Question: I have many small 2D arrays (e.g. M x 32 x 40) and fewer larger 2D arrays (e.g. N x 200 x 300).
I would like to 'put' the smaller matrices at indices n,i,j in the larger arrays (upper left index of the array at batch index n). These small arrays could overlap and should be aggregated by functions that are associative and commutative say plus, multiply, etc.
I figure this is a pretty basic scenario that many people should have come across, right? Is there a cuda implementation that supports this in an efficient way?
Typical values M = 10^6, N = 10^4

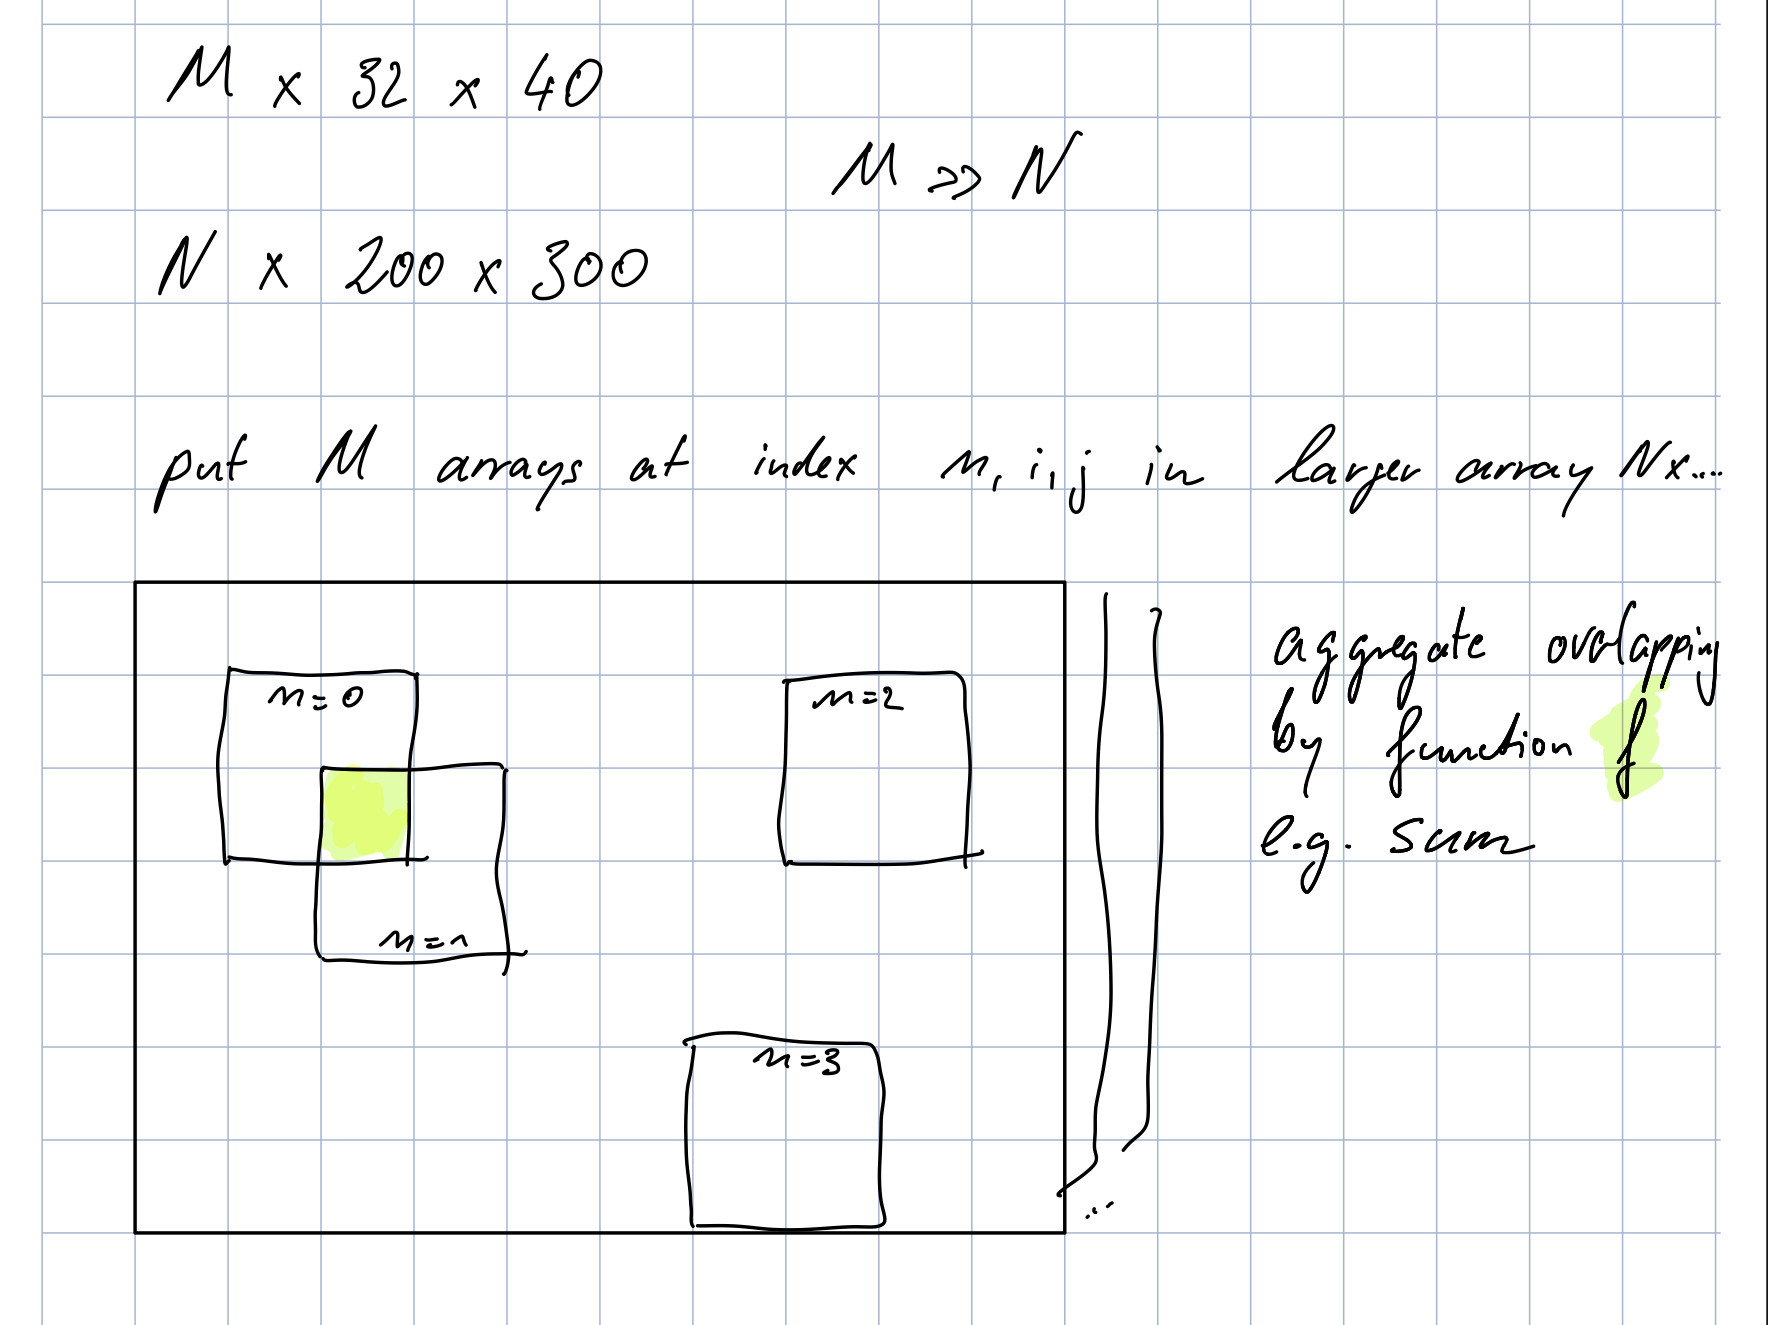
Answer: This is a reduction operation.
In addition to what is expressed in the comments, I'll make the assumption that the distribution of the 'M' matrices in terms of which of the 'N' matrices they belong to, is relatively uniform, i.e. evenly distributed. This means for the dimensions given, that there will be approximately 100 of the 'M' matrices that intended to update 'N' matrix 0, 100 for 'N' matrix 1, and so on. Furthermore, if we inspect the 'n' array, we would observe a uniformly random pattern of indices (i.e. no clumping or grouping).
Given that, in what may be a first for me, I'll suggest a lock/critical section algorithm, using the plumbing from <URL>. Each threadblock will take one of the 'M' arrays, and attempt to acquire a lock so that it can update the appropriate 'N' array. When finished, release the lock.
I considered other approaches as well, some of which are evident in the code. In any event, for the stated conditions, the lock based approach had a kernel runtime of about 40ms on my V100 GPU, which was the best I observed.
I would also note that the stated dimensions result in a data working set of ~8GB. Not that that is a problem, just be aware if running this code as-is on your laptop GPU.
Here's an example:
'''
$ cat t34.cu
#include <iostream>
#include <cstdlib>
const int N = 10000;
const int M = <PHONE>;
const int Mx = 32;
const int My = 40;
const int Nx = 200;
const int Ny = 300;
const int nTPB = 256;
template <typename T>
__host__ __device__
T reduction_op(T &a, const T &b){ return a+b;}
template <typename T>
__global__ void k(const T * __restrict__ M, T * __restrict__ N, const int * __restrict__ n, const int * __restrict__ i, const int * __restrict__ j, const int num_M){
for (int ii = 0; ii < num_M; ii++){
if (n[ii] == blockIdx.x) {
for (int jj = threadIdx.x; jj < Mx*My; jj += blockDim.x){
int y = jj/Mx;
int x = jj - (y*Mx);
N[blockIdx.x*Nx*Ny + i[ii] + (j[ii]+y)*Nx + x] = reduction_op(
N[blockIdx.x*Nx*Ny + i[ii] + (j[ii]+y)*Nx + x], M[ii*Mx*My + y*Mx + x]);}
}
__syncthreads();}
}
// assumes Ny is whole-number divisible by sl
template <typename T>
__global__ void ki(const T * __restrict__ M, T * __restrict__ N, const int * __restrict__ n, const int * __restrict__ i, const int * __restrict__ j, const int num_M, const int sl){
extern __shared__ T s[];
for (int c = 0; c < Ny; c+=sl){ // process per chunk of N array
// load shared
for (int t = threadIdx.x; t < sl*Nx; t += blockDim.x) s[t] = N[blockIdx.x*Nx*Ny + c*Nx + t];
__syncthreads();
// process chunk stack
for (int ii = 0; ii < num_M; ii++){ // iterate through "stack"
if ((n[ii] == blockIdx.x) && (j[ii] < (c+sl)) && ((j[ii]+My) > c)) {
for (int jj = threadIdx.x; jj < sl*Mx; jj += blockDim.x){
int y = jj/Mx;
int x = jj - (y*Mx);
//y += c;
if ((y+c >= j[ii]) && (y+c < (j[ii]+My)))
s[y*Nx+x+i[ii]] = reduction_op(s[y*Nx+x+i[ii]], M[ii*Mx*My + (y+c-j[ii])*Mx + x]);}
}
__syncthreads();}
// save shared
for (int t = threadIdx.x; t < sl*Nx; t += blockDim.x) N[blockIdx.x*Nx*Ny + c*Nx + t] = s[t];
}
}
template <typename T>
__global__ void ka(const T * __restrict__ M, T * __restrict__ N, const int * __restrict__ n, const int * __restrict__ i, const int * __restrict__ j, const int num_M){
int x = threadIdx.x;
for (int y = threadIdx.y; y < My; y += blockDim.y)
atomicAdd(N+n[blockIdx.x]*Nx*Ny+(j[blockIdx.x]+y)*Nx+i[blockIdx.x]+x, M[blockIdx.x*Mx*My+y*Mx+x]);
}
__device__ void acquire_semaphore(volatile int *lock){
while (atomicCAS((int *)lock, 0, 1) != 0);
}
__device__ void release_semaphore(volatile int *lock){
*lock = 0;
__threadfence();
}
template <typename T>
__global__ void kl(const T * __restrict__ M, T * __restrict__ N, const int * __restrict__ n, const int * __restrict__ i, const int * __restrict__ j, const int num_M, int * __restrict__ locks){
if ((threadIdx.x == 0) && (threadIdx.y == 0))
acquire_semaphore(locks+n[blockIdx.x]);
__syncthreads();
//begin critical section
int x = threadIdx.x;
for (int y = threadIdx.y; y < My; y += blockDim.y){
N[n[blockIdx.x]*Nx*Ny + i[blockIdx.x] + (j[blockIdx.x]+y)*Nx + x] = reduction_op(
N[n[blockIdx.x]*Nx*Ny + i[blockIdx.x] + (j[blockIdx.x]+y)*Nx + x], M[blockIdx.x*Mx*My + y*Mx + x]);}
// end critical section
__threadfence(); // not strictly necessary for the lock, but to make any global updates in the critical section visible to other threads in the grid
__syncthreads();
if ((threadIdx.x == 0) && (threadIdx.y == 0))
release_semaphore(locks+n[blockIdx.x]);
}
typedef float mt;
int main(){
mt *d_M, *h_M, *d_N, *h_N, *r1, *r2;
int *d_n, *h_n, *d_i, *h_i, *d_j, *h_j;
h_M = new mt[M*Mx*My];
h_N = new mt[N*Nx*Ny];
r1 = new mt[N*Nx*Ny];
r2 = new mt[N*Nx*Ny];
h_n = new int[M];
h_i = new int[M];
h_j = new int[M];
cudaMalloc(&d_M, M*Mx*My*sizeof(mt));
cudaMalloc(&d_N, N*Nx*Ny*sizeof(mt));
cudaMalloc(&d_n, M*sizeof(int));
cudaMalloc(&d_i, M*sizeof(int));
cudaMalloc(&d_j, M*sizeof(int));
for (int i = 0; i < M; i++){
h_n[i] = rand()%N;
h_i[i] = rand()%(Nx - Mx);
h_j[i] = rand()%(Ny - My);}
for (int i = 0; i < N*Nx*Ny; i++) h_N[i] = (mt)(i%3);
for (int i = 0; i < M*Mx*My; i++) h_M[i] = (mt)((i%3)+1);
cudaMemcpy(d_M, h_M, M*Mx*My*sizeof(mt), cudaMemcpyHostToDevice);
cudaMemcpy(d_N, h_N, N*Nx*Ny*sizeof(mt), cudaMemcpyHostToDevice);
cudaMemcpy(d_n, h_n, M*sizeof(int), cudaMemcpyHostToDevice);
cudaMemcpy(d_i, h_i, M*sizeof(int), cudaMemcpyHostToDevice);
cudaMemcpy(d_j, h_j, M*sizeof(int), cudaMemcpyHostToDevice);
#ifdef USE_SINGLE_N
cudaMemset(d_n, 0, M*sizeof(int));
#endif
#if 0
const int sl = 40;
const int sb = sl * Nx * sizeof(mt);
ki<<<N, nTPB, sb>>>(d_M, d_N, d_n, d_i, d_j, M, sl);
cudaMemcpy(r2, d_N, N*Nx*Ny*sizeof(mt), cudaMemcpyDeviceToHost);
#endif
dim3 block(Mx, 8);
#if 0
ka<<<M, block>>>(d_M, d_N, d_n, d_i, d_j, M);
cudaMemcpy(r2, d_N, N*Nx*Ny*sizeof(mt), cudaMemcpyDeviceToHost);
#endif
int *d_locks;
cudaMalloc(&d_locks, N*sizeof(int));
cudaMemset(d_locks, 0, N*sizeof(int));
kl<<<M, block>>>(d_M, d_N, d_n, d_i, d_j, M, d_locks);
cudaMemcpy(r2, d_N, N*Nx*Ny*sizeof(mt), cudaMemcpyDeviceToHost);
cudaMemcpy(d_N, h_N, N*Nx*Ny*sizeof(mt), cudaMemcpyHostToDevice);
k<<<N, nTPB>>>(d_M, d_N, d_n, d_i, d_j, M);
cudaMemcpy(r1, d_N, N*Nx*Ny*sizeof(mt), cudaMemcpyDeviceToHost);
for (int i = 0; i < N*Nx*Ny; i++) if (r1[i] != r2[i]) {std::cout << "mismatch at: " << i << " was: " << r2[i] << " should be: " << r1[i] << std::endl; return 0;}
}
$ nvcc -o t34 t34.cu -O3 -lineinfo
$ nvprof ./t34
==17970== NVPROF is profiling process 17970, command: ./t34
==17970== Profiling application: ./t34
==17970== Profiling result:
Type Time(%) Time Calls Avg Min Max Name
GPU activities: 34.57% 3.09036s 2 1.54518s 1.54294s 1.54742s [CUDA memcpy DtoH]
33.18% 2.96615s 1 2.96615s 2.96615s 2.96615s void k<float>(float const *, float*, int const *, int const *, int const *, int)
31.81% 2.84401s 6 474.00ms 1.4255ms 1.27035s [CUDA memcpy HtoD]
0.45% 39.949ms 1 39.949ms 39.949ms 39.949ms void kl<float>(float const *, float*, int const *, int const *, int const *, int, int*)
0.00% 2.1120us 1 2.1120us 2.1120us 2.1120us [CUDA memset]
API calls: 96.13% 8.94558s 8 1.11820s 1.9203ms 4.51030s cudaMemcpy
3.60% 334.59ms 6 55.765ms 277.58us 330.37ms cudaMalloc
0.15% 13.752ms 8 1.7190ms 1.3268ms 2.2025ms cuDeviceTotalMem
0.11% 10.472ms 808 12.959us 172ns 728.50us cuDeviceGetAttribute
0.01% 997.81us 8 124.73us 100.93us 176.73us cuDeviceGetName
0.00% 69.047us 2 34.523us 32.349us 36.698us cudaLaunchKernel
0.00% 68.013us 1 68.013us 68.013us 68.013us cudaMemset
0.00% 46.172us 8 5.7710us 1.8940us 23.025us cuDeviceGetPCIBusId
0.00% 8.5060us 16 531ns 260ns 1.5030us cuDeviceGet
0.00% 3.7870us 8 473ns 229ns 881ns cuDeviceGetUuid
0.00% 3.3980us 3 1.1320us 610ns 2.0780us cuDeviceGetCount
$
'''
Extended discussion:
On performance:
This is a memory bound algorithm. Therefore, we can estimate optimal kernel performance by determining the minimum number of memory reads and writes needed to perform the operation, then dividing by the available memory bandwidth, to determine the optimal or lower-bound for kernel duration. Unfortunately the determination of the minimum number of reads and writes depends on the positioning of the 'M' matrices, so cannot be easily generally determined, without inspecting the 'n', 'i', and 'j' matrices.
However we can look for another way to estimate. Another approach to estimation would be to observe that each 'M' matrix update will require reading 2 values and writing one value. If we then use that as our estimate, we come up with 'M*Mx*My*3*sizeof(element_of_M)/GPU_memory_bandwidth'. On my V100 (~700GB/s BW) this works out to about 20ms lower bound on kernel duration.
On approaches considered:
- 'k''N''M''n''M''N''n'- 'ki''N''M''k'- 'ka''M''N''n'- 'kl''M''N''n''n'
Overall if the requirement for an arbitrary reduction operator can be dropped (e.g. only use addition, for example) then the atomic method may be best.